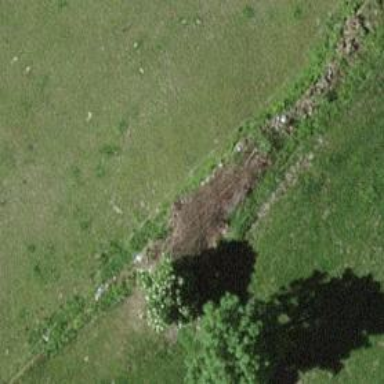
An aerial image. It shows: Wall made of dry stone.